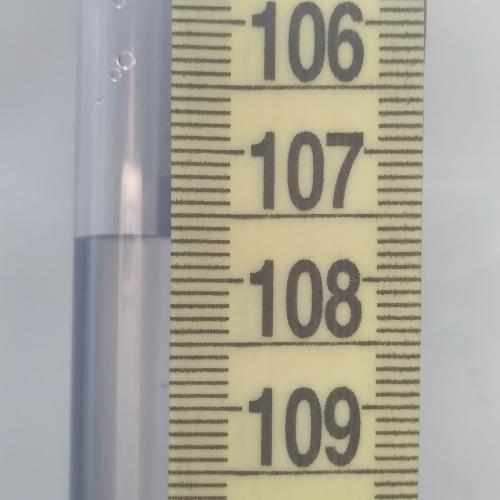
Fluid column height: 107.7 cm